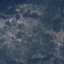
Label: HerbaceousVegetation